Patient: sex M, age 50
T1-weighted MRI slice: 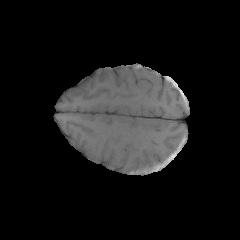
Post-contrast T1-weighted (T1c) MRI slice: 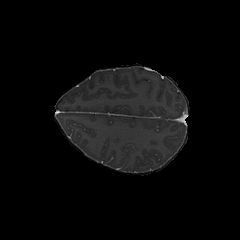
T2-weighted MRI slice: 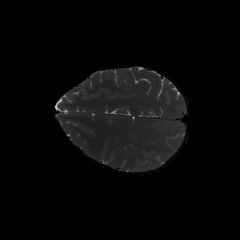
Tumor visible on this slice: no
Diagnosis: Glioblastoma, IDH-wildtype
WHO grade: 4